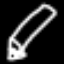
Label: pencil